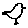
Label: bird